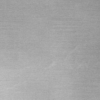
Label: dusty